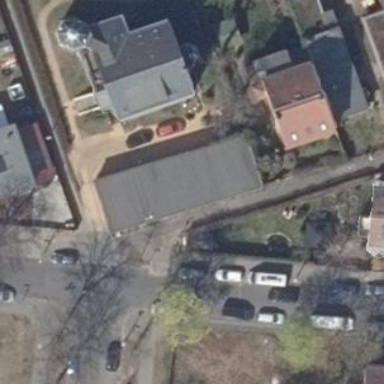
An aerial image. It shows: Group of garages.